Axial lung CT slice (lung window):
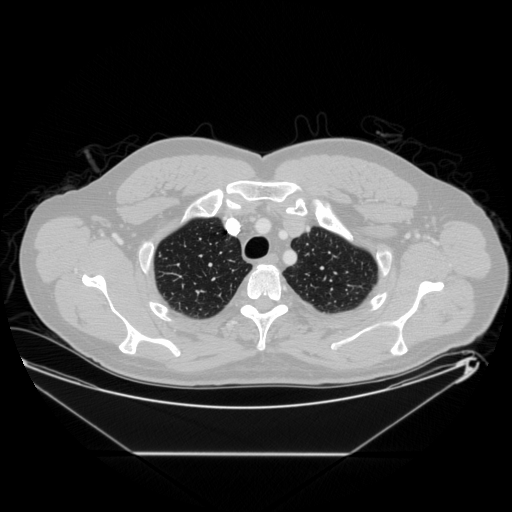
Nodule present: no